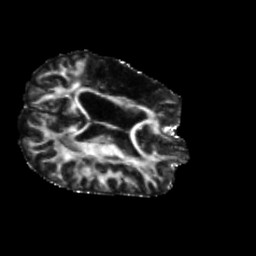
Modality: FA
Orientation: axial
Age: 42
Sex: male
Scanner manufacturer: siemens
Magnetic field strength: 3 T
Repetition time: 5.25 s
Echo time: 0.08 s